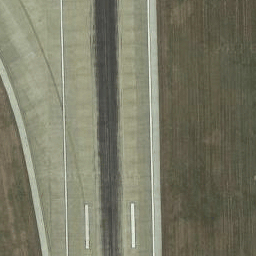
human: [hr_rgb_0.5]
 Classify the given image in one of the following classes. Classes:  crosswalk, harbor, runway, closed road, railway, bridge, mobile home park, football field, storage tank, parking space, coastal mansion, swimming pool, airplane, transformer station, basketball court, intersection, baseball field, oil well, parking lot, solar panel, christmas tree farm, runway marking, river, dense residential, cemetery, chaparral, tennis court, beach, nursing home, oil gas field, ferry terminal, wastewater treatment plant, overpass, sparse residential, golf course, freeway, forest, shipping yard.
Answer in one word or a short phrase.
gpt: runway